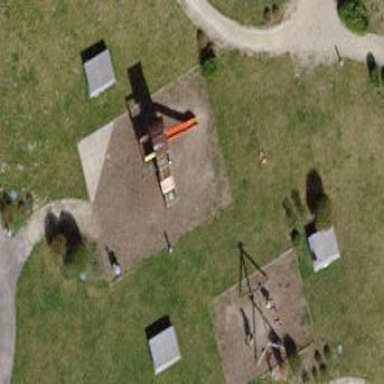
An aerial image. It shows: Playground.